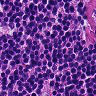
Metastatic tissue present: no